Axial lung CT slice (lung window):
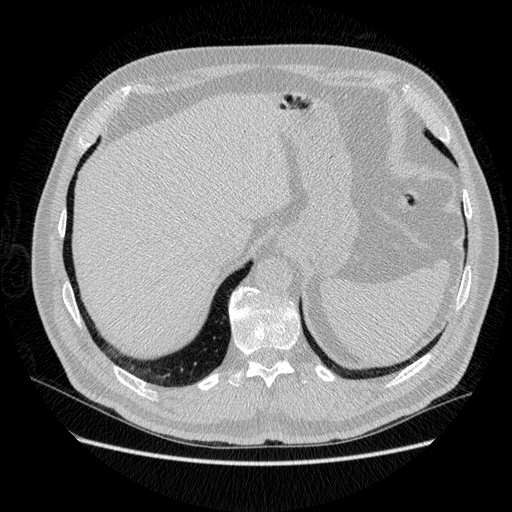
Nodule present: no